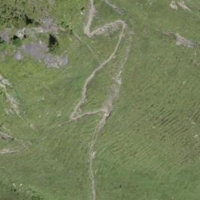
EUNIS habitat code: 26
Species observed at this site:
Parnassia palustris